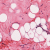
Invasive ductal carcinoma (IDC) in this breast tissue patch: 0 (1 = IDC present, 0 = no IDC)